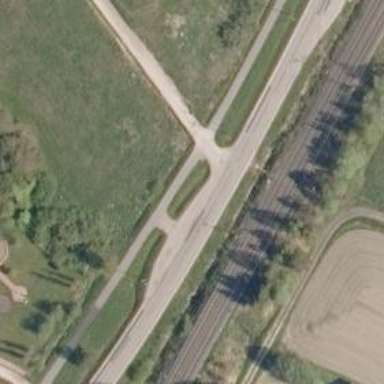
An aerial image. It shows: Unmarked crossing on the road.